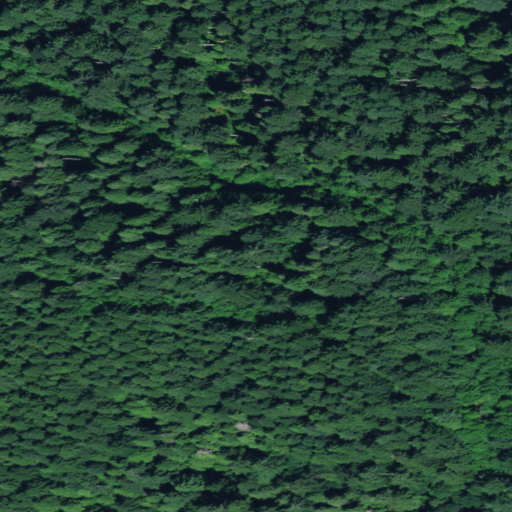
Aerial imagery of ridge(s) in Oregon named Boulder Ridge containing evergreen forest, open development, and mixed forest